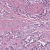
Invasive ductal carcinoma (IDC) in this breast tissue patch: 1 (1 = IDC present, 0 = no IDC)